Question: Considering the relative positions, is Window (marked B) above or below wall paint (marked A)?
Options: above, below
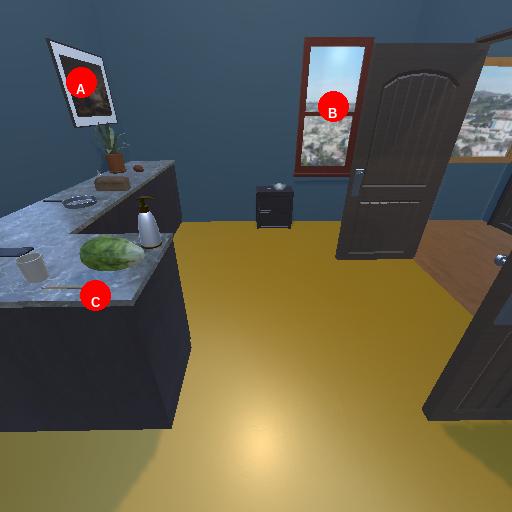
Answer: above